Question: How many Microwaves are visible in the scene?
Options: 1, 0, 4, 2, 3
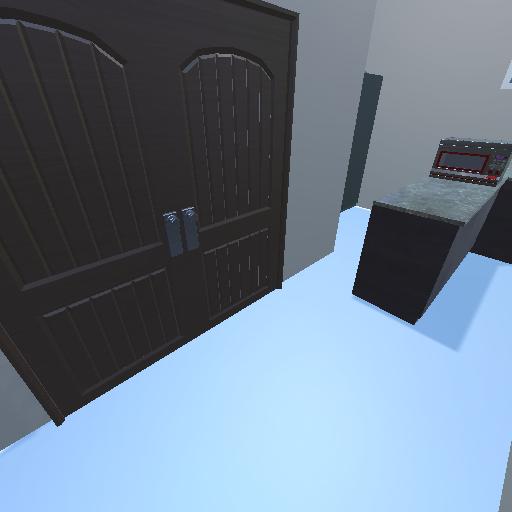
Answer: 1